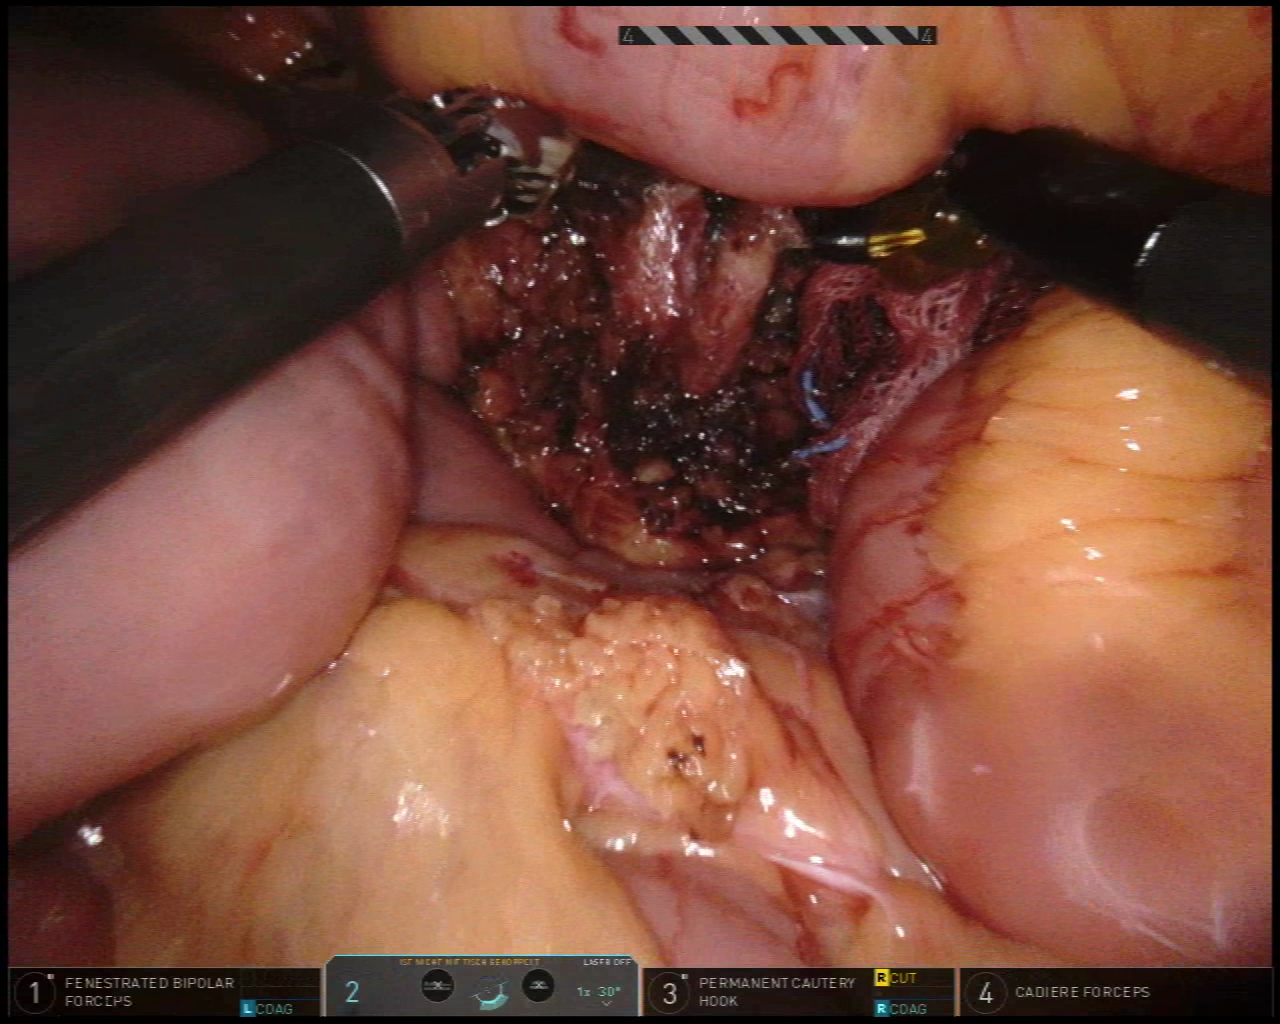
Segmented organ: inferior_mesenteric_artery
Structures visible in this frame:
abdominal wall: no
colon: yes
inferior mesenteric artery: yes
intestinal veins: no
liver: no
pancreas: no
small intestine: yes
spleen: no
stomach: no
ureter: no
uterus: no
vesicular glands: no